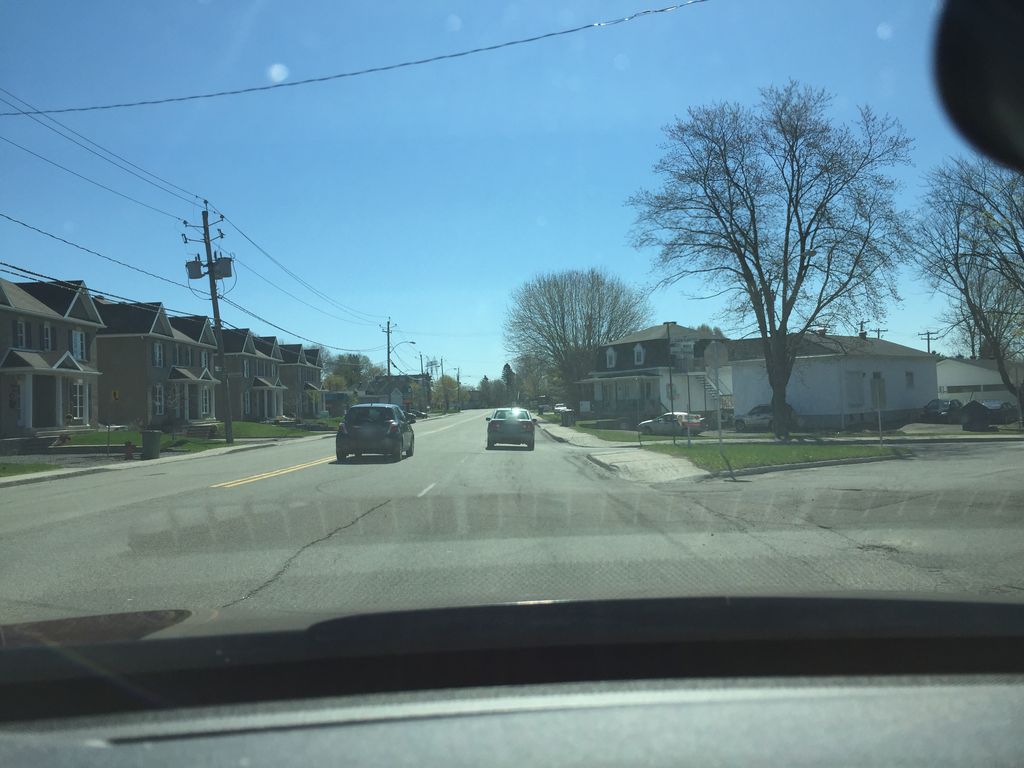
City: quebec_city